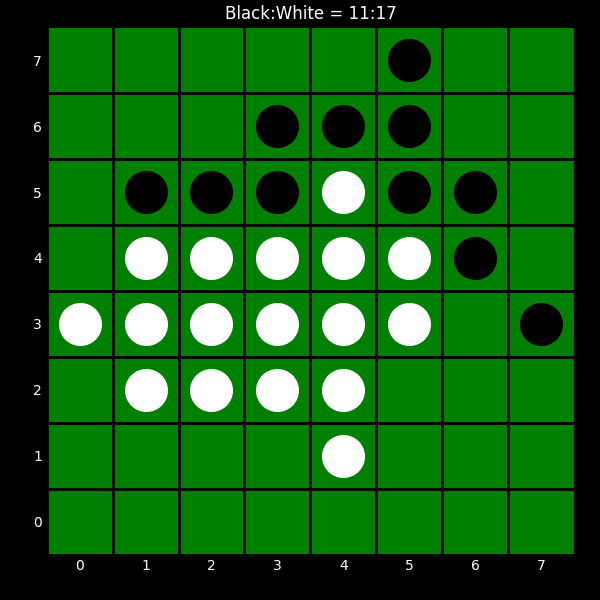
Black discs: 11
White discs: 17